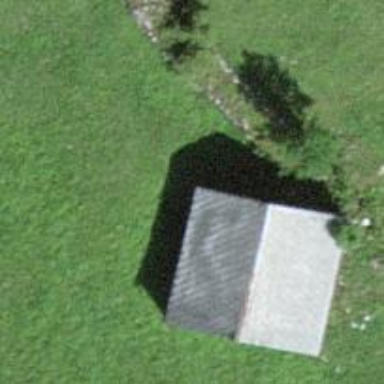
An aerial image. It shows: Farm auxiliary building with gabled roof.